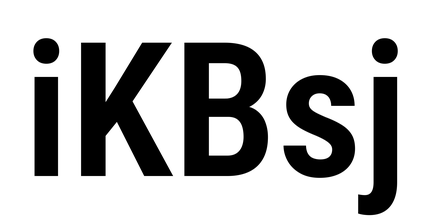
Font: Roboto_Condensed_SemiBold